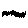
Label: zigzag